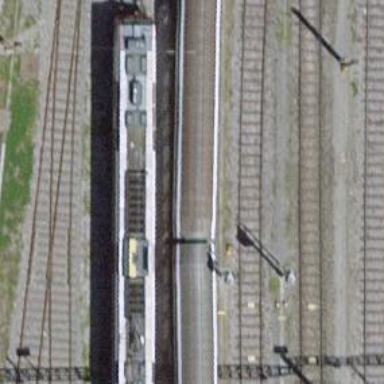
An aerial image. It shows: Railway track with electrified contact lines. This is siding track.